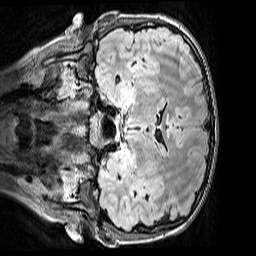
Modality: FLAIR
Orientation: coronal
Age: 10
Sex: male
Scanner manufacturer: siemens
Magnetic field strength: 3 T
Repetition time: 5 s
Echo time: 0.388 s